Question: Given the supply, demand, and route table for this logistics problem, what is the minimum total cost? Please provide the answer as an integer.
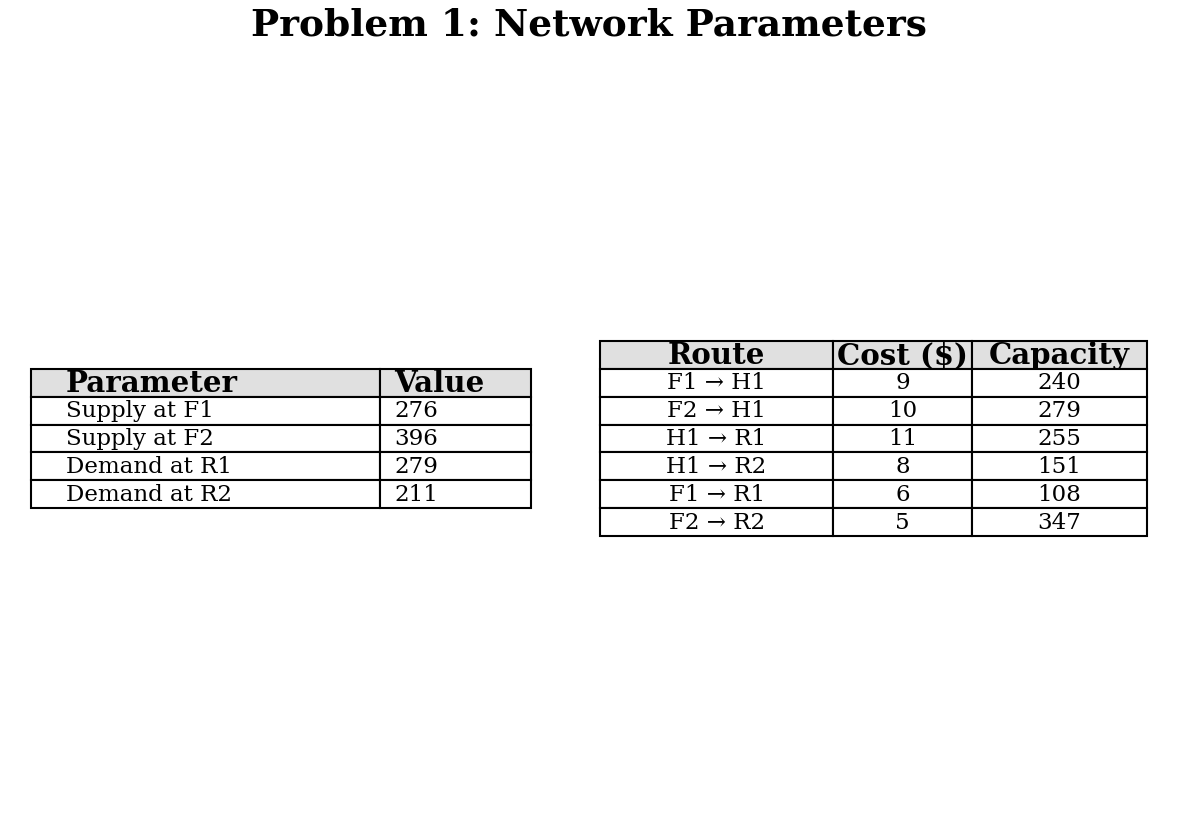
Answer: 5126